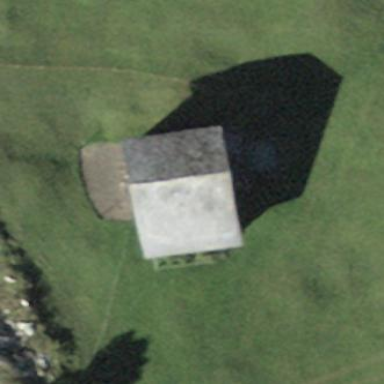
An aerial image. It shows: Farm auxiliary building.